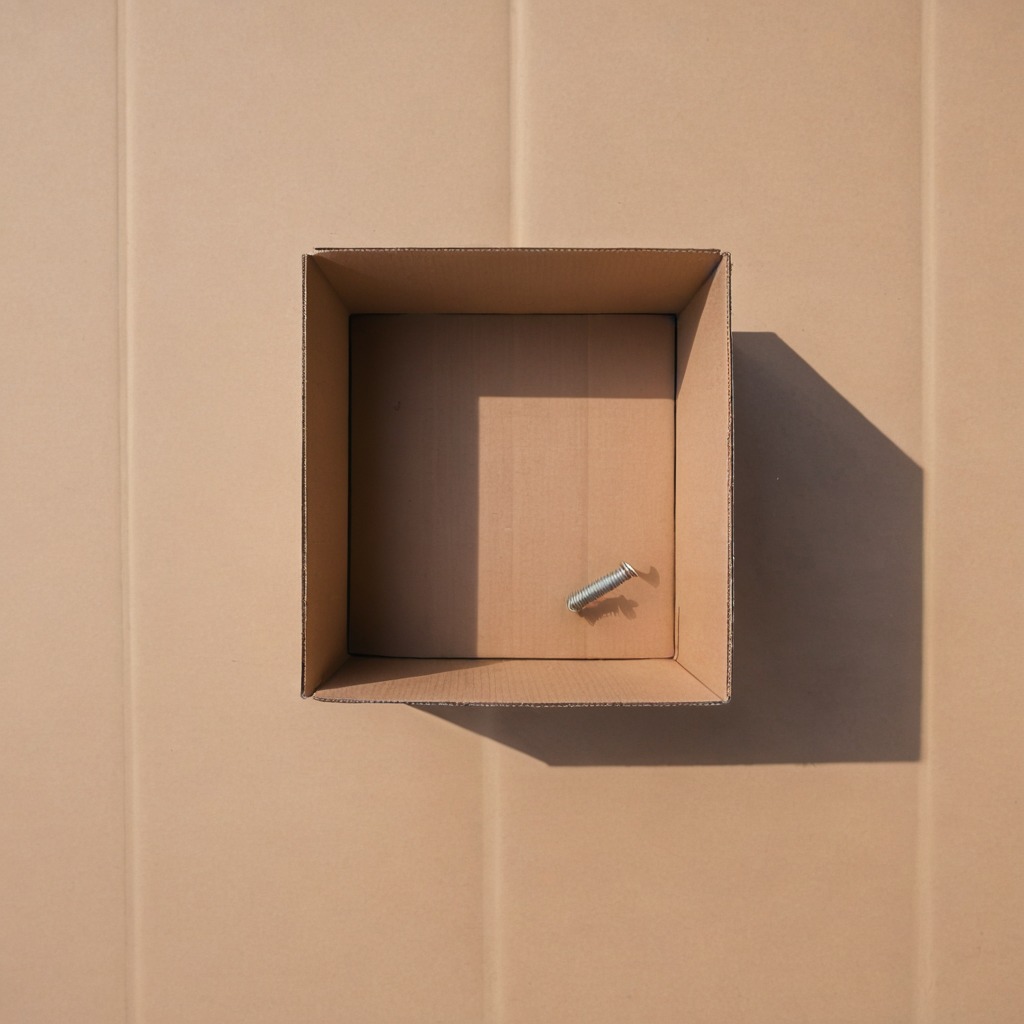
A coiled metal spring is lying on the cardboard box surface in an outdoor workshop during daytime bright natural light soft shadows slightly creased but